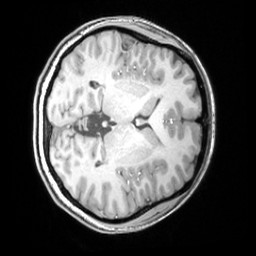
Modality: T1w
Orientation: axial
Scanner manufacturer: siemens
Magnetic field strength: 3 T
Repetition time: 1.81 s
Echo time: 0.00345 s